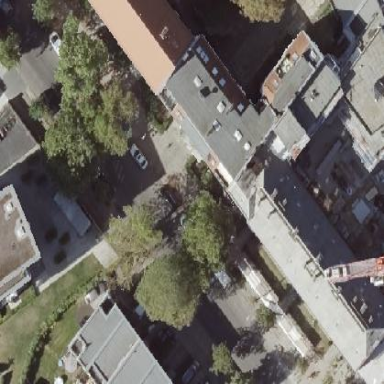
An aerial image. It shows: Apartments building with gambrel roof.